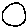
Label: circle